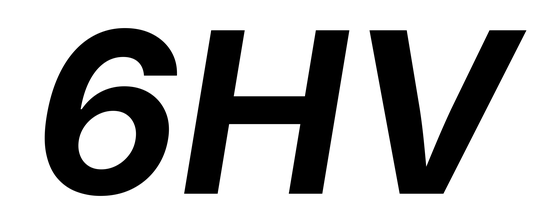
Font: Inter-Italic_Bold_Italic